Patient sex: M
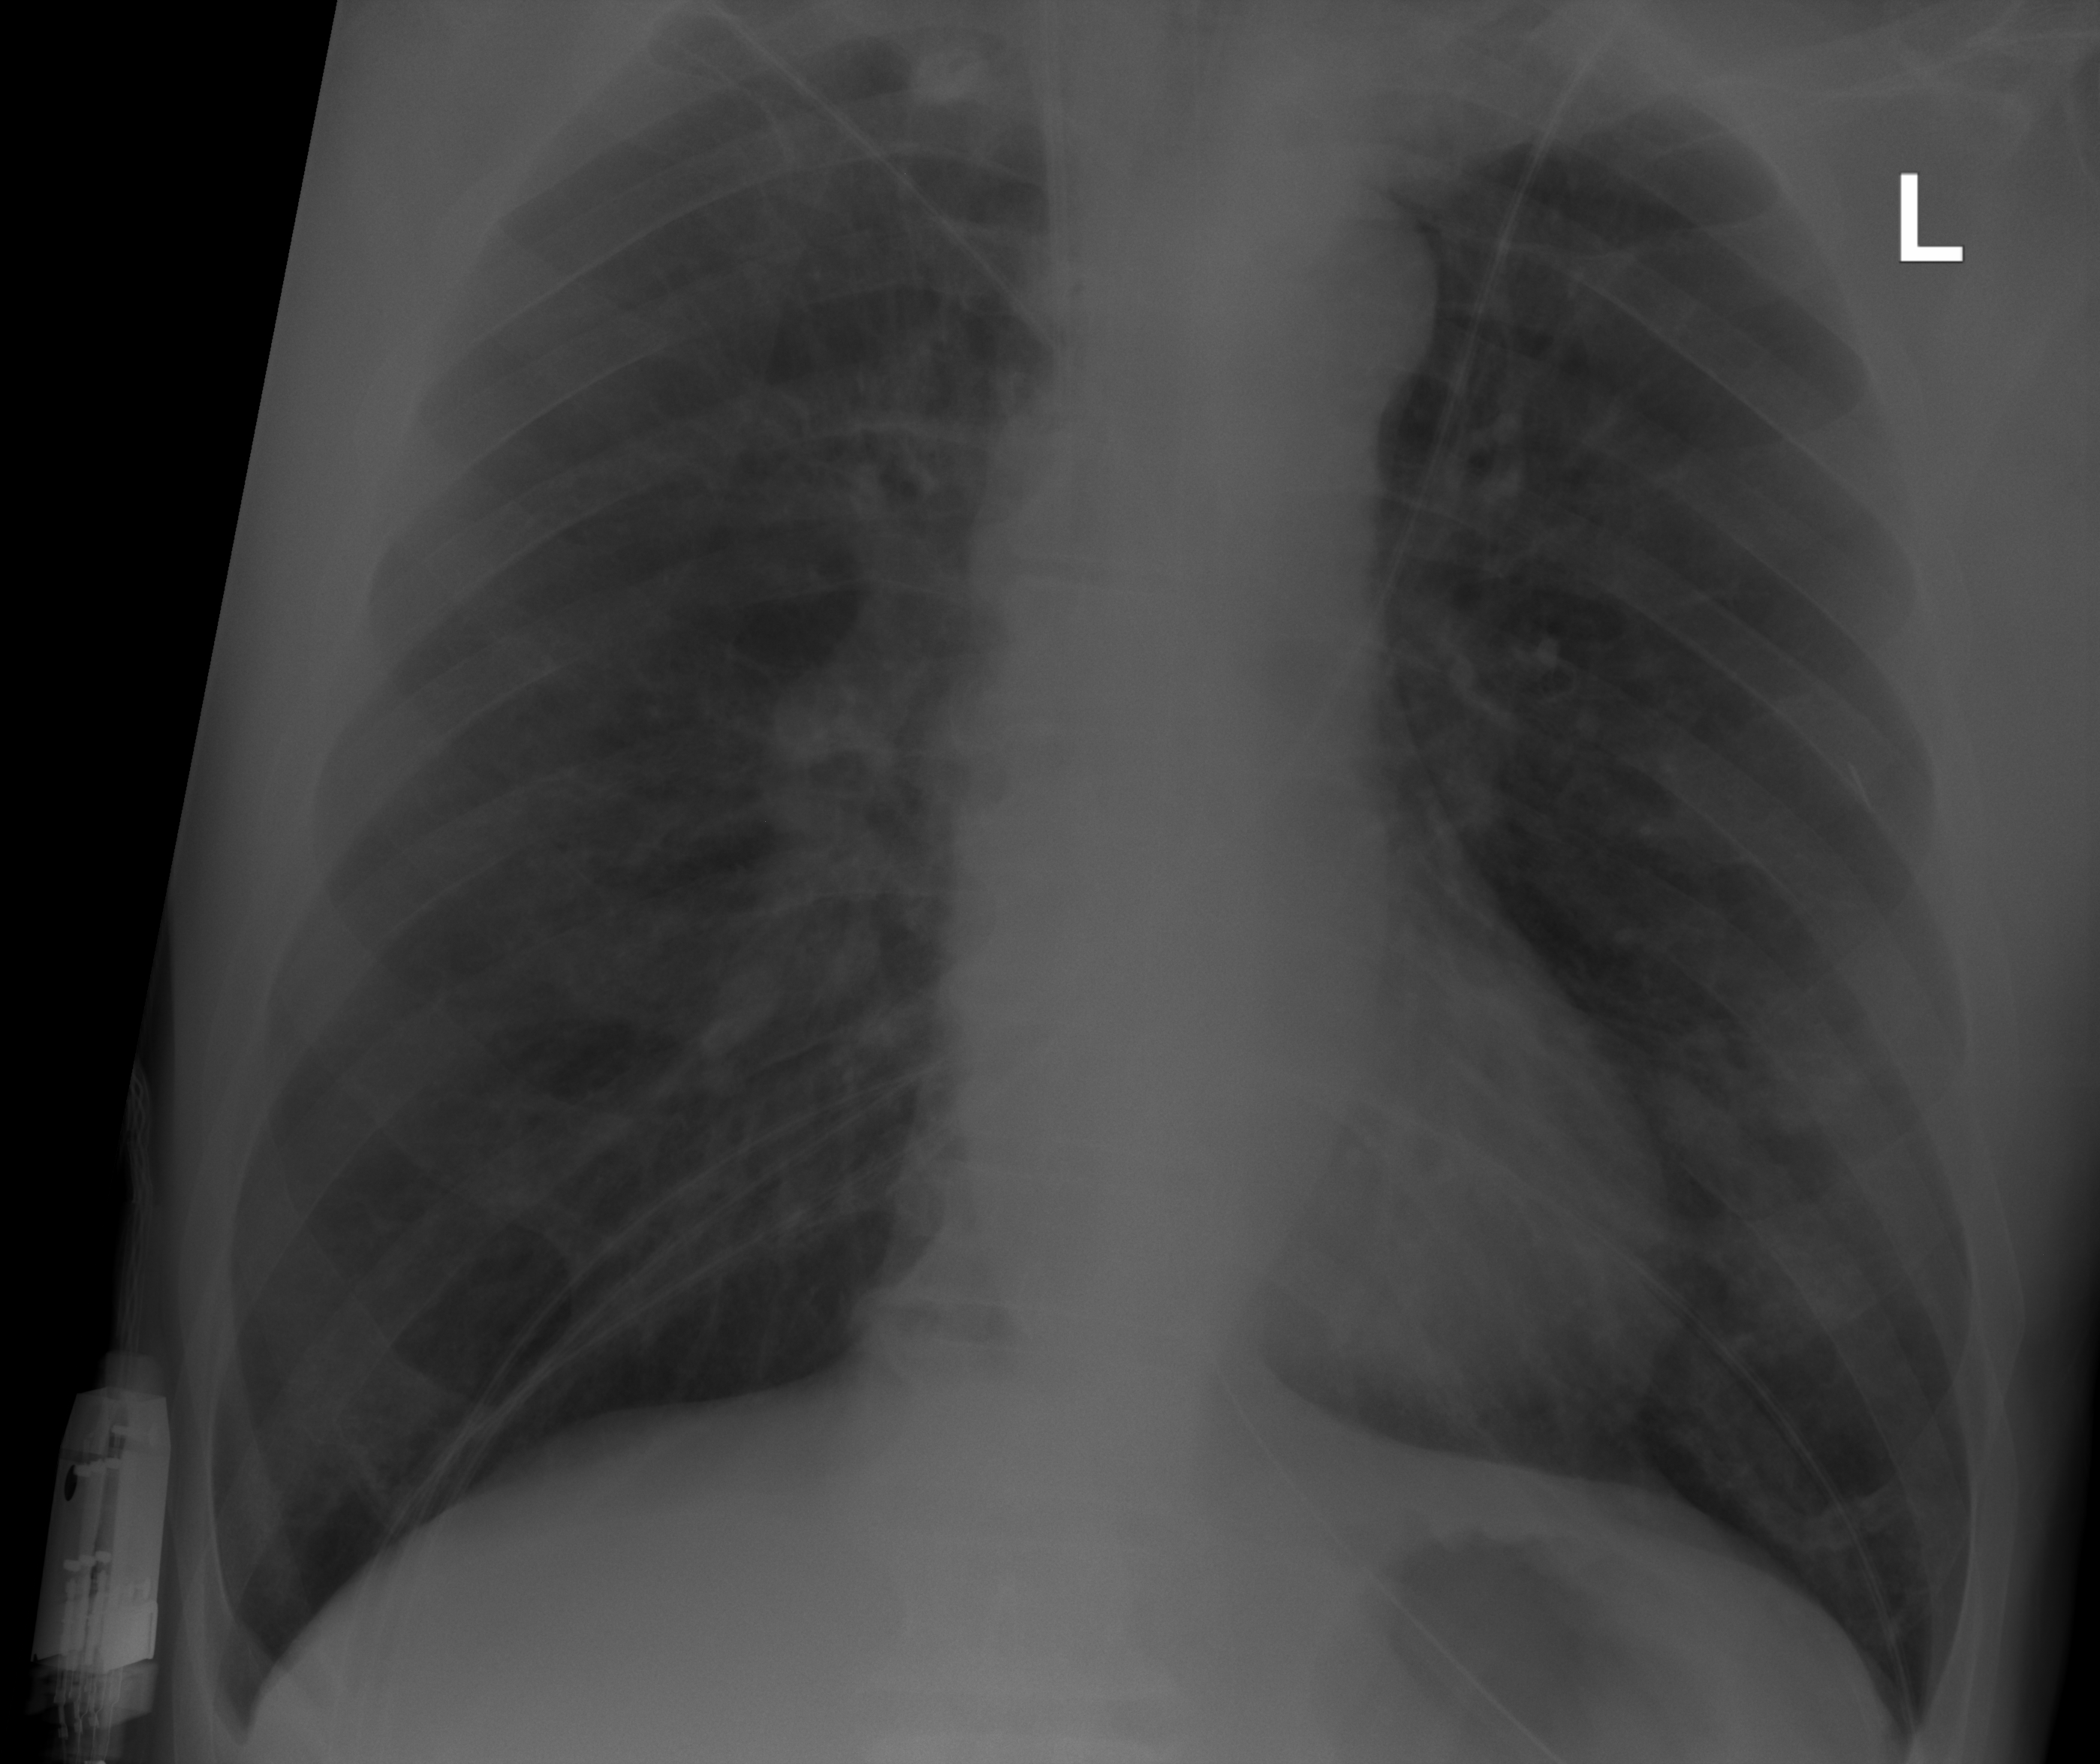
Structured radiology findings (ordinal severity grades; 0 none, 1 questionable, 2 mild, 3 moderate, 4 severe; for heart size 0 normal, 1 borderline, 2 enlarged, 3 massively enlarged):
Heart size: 0
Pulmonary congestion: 0
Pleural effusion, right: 0
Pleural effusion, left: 0
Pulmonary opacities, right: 0
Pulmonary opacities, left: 1
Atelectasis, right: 0
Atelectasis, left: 1